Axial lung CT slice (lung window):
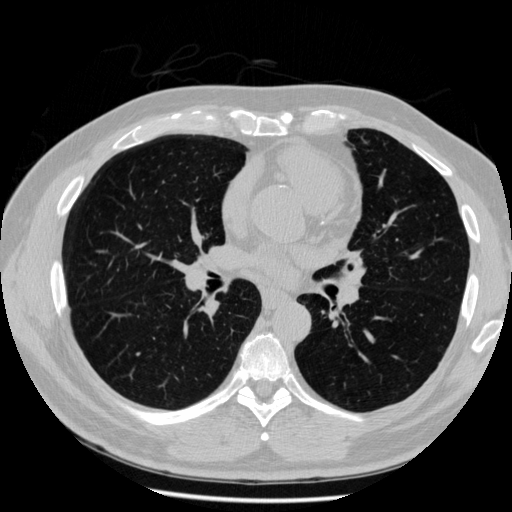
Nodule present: no